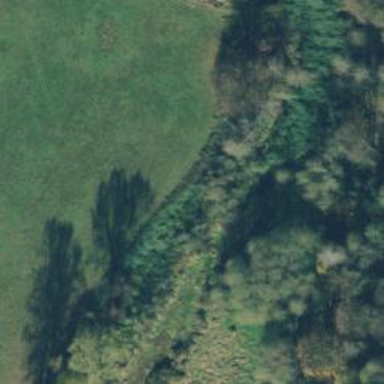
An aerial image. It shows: Disused railway.